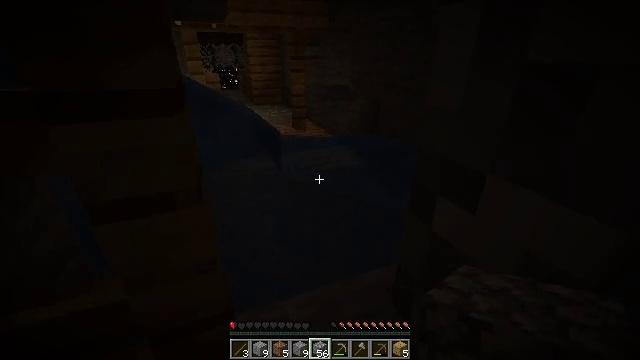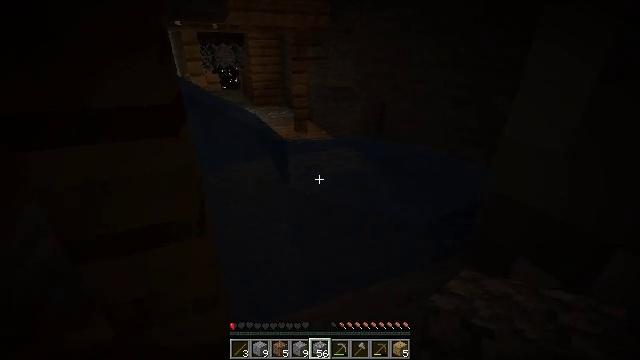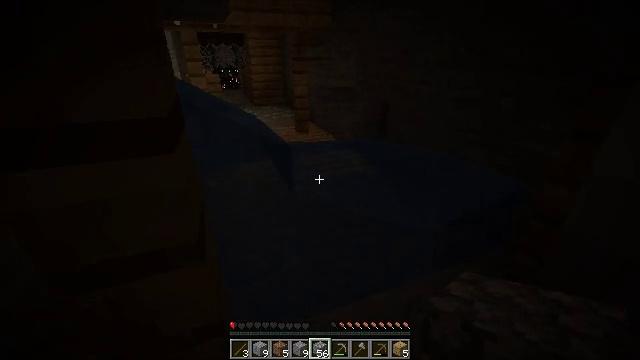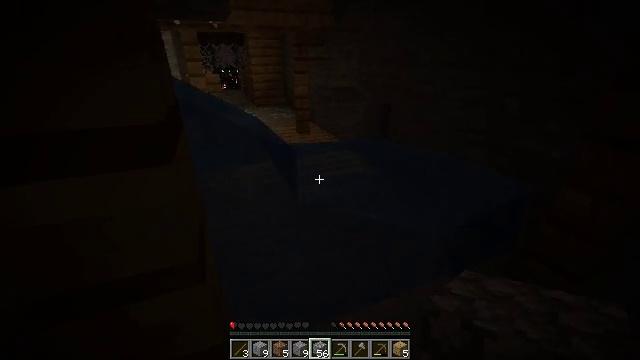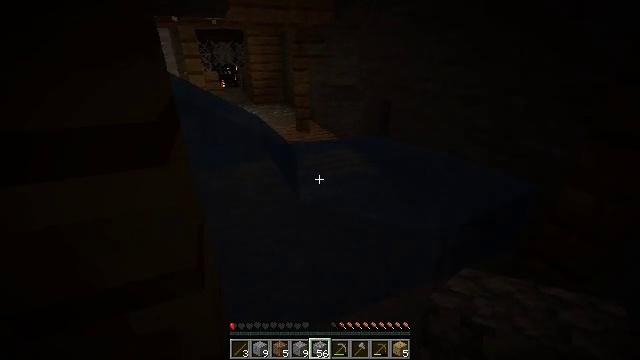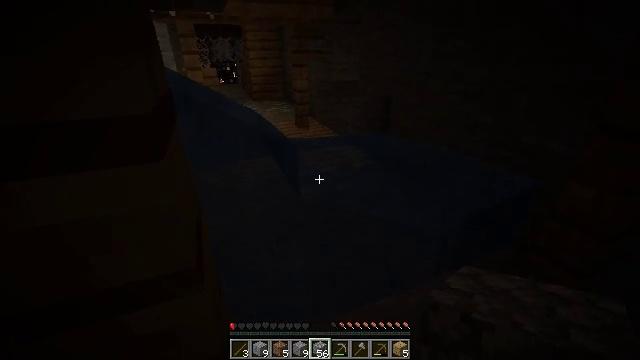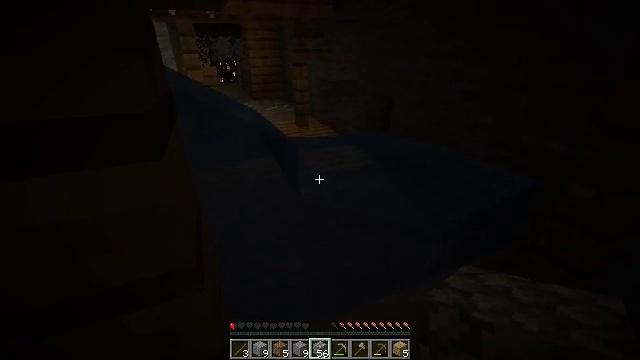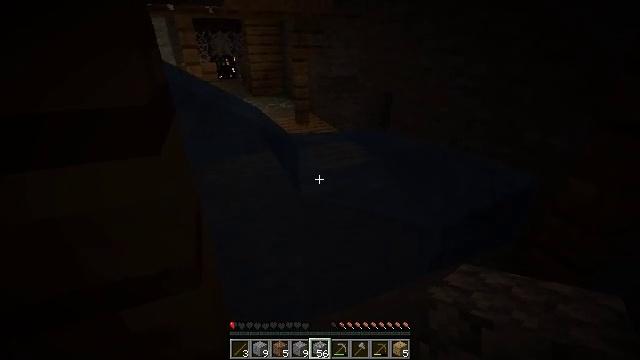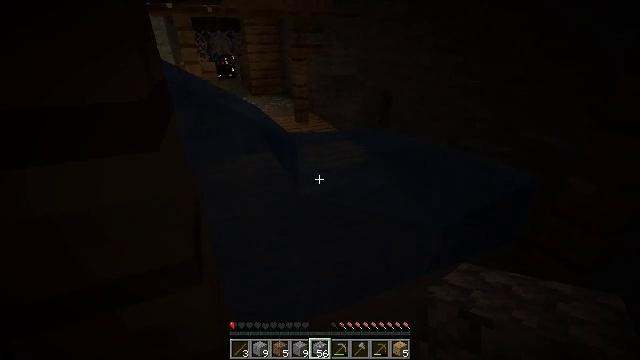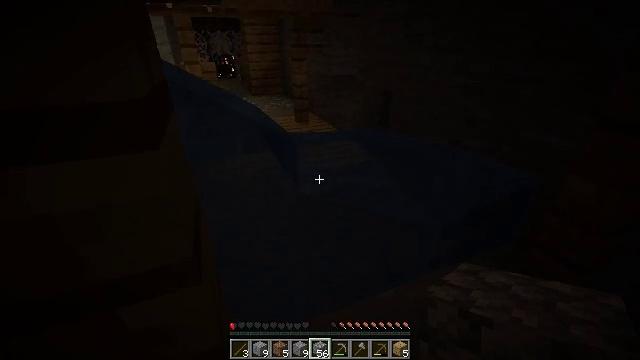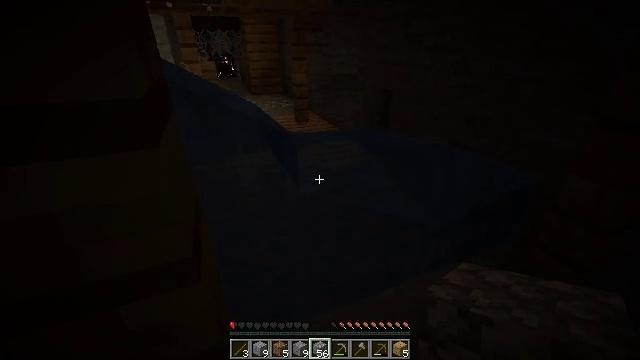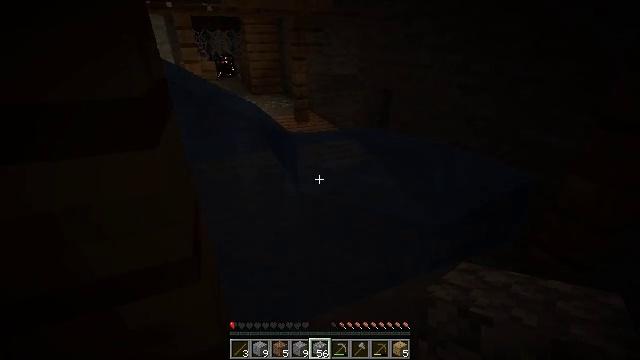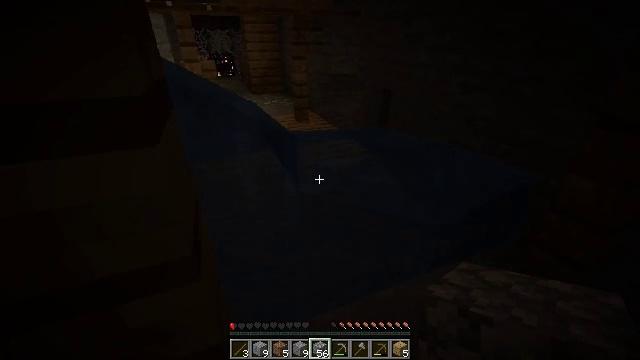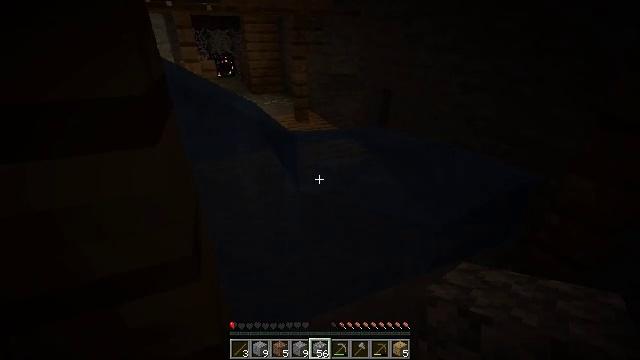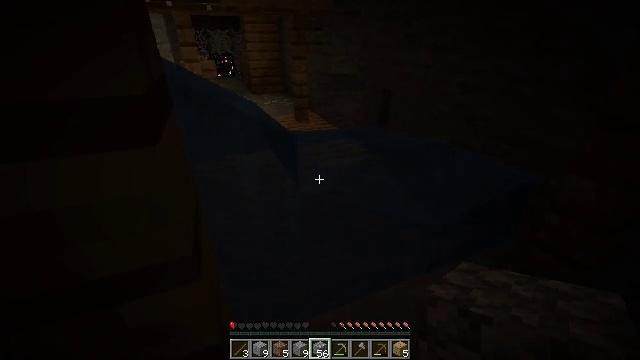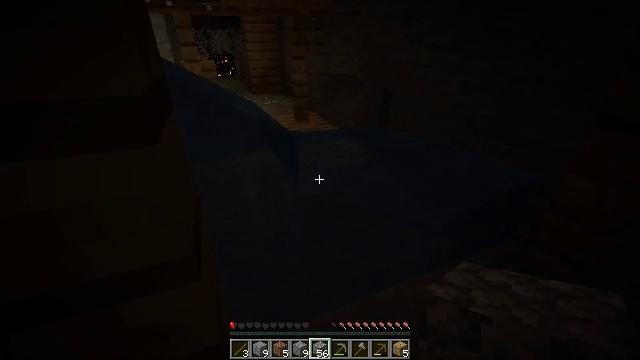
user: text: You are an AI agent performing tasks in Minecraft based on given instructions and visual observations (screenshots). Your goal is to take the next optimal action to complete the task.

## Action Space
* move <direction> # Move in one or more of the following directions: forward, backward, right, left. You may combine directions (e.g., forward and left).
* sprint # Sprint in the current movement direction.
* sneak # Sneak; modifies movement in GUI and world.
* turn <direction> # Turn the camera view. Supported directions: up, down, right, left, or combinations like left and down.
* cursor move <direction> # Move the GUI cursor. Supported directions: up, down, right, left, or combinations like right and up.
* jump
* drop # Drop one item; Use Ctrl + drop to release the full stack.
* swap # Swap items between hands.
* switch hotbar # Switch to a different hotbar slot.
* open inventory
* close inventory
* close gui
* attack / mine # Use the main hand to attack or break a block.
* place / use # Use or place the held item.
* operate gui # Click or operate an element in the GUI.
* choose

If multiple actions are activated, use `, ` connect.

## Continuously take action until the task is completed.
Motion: motion action
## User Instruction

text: Mine the oak fence from the structure.
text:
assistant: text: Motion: move forward
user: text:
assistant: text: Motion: no_op
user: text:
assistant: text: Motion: no_op
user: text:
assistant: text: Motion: no_op
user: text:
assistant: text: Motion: no_op
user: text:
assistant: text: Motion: no_op
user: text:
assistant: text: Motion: no_op
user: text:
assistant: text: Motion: no_op
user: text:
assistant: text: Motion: no_op
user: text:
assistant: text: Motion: no_op
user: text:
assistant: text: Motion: no_op
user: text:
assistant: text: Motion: no_op
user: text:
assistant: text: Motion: no_op
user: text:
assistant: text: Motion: no_op
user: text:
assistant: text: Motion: no_op
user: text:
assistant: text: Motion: no_op
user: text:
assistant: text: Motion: no_op
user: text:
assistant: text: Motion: no_op
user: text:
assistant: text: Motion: no_op
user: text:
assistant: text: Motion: no_op
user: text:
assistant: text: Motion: no_op
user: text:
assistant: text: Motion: no_op
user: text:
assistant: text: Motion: no_op
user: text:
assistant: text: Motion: no_op
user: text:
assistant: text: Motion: no_op
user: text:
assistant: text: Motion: no_op
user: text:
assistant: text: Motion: no_op
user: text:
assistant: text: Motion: no_op
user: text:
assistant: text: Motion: no_op
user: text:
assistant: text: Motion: no_op